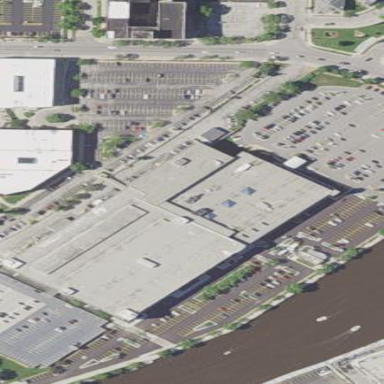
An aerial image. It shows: Commercial building.